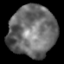
Tissue: lung
Cell type: Myeloid cells
Senescence score: 0.2204
Nuclear area (px): 2370
Mean DAPI intensity: 108.175